Question: I am currently following this tutorial:
<URL>
And I stumble in this error... What could be a possible fix for this? I'm new in programming, especially in Java. Please can you help me on this so that I could move on to other videos? I'm really a slow learner so please bear with me.

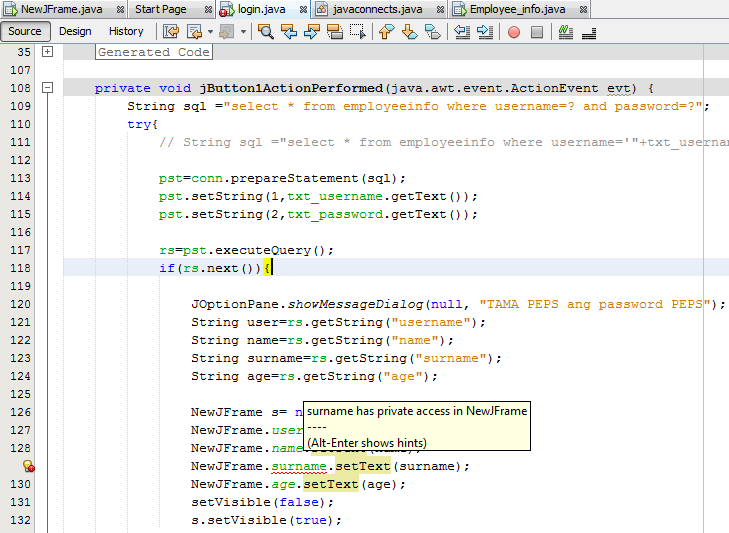
Answer: This is because 'surname' property in 'NewJFrame' is having a 'private' attribute , either make sure its following the 'same attribute' with other property in the class or try to change it to 'public' or add 'getter' and 'setter' for it .
Changing accessor means as follow : say u have a class Student ,same way as NewJframe class.
'''
public class Student {
private String surName ;
private String sex;
public void setSurName(String surname) {
this.surName = surname;
}
public String getSurName( ) {
return this.surName;
}
}
Student stud = new Student()
stud.surname = "abebe"; // wouldnt work becuse its private /make it public to do that
stud.setSurName("abebe"); // works fine.
'''